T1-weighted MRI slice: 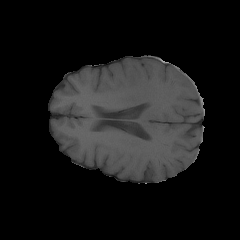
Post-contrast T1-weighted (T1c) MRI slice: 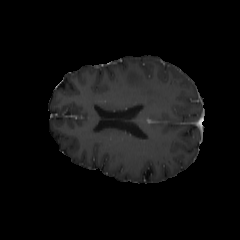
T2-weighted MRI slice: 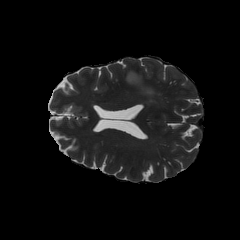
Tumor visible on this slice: yes